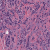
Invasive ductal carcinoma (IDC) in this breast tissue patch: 1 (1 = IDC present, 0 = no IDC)